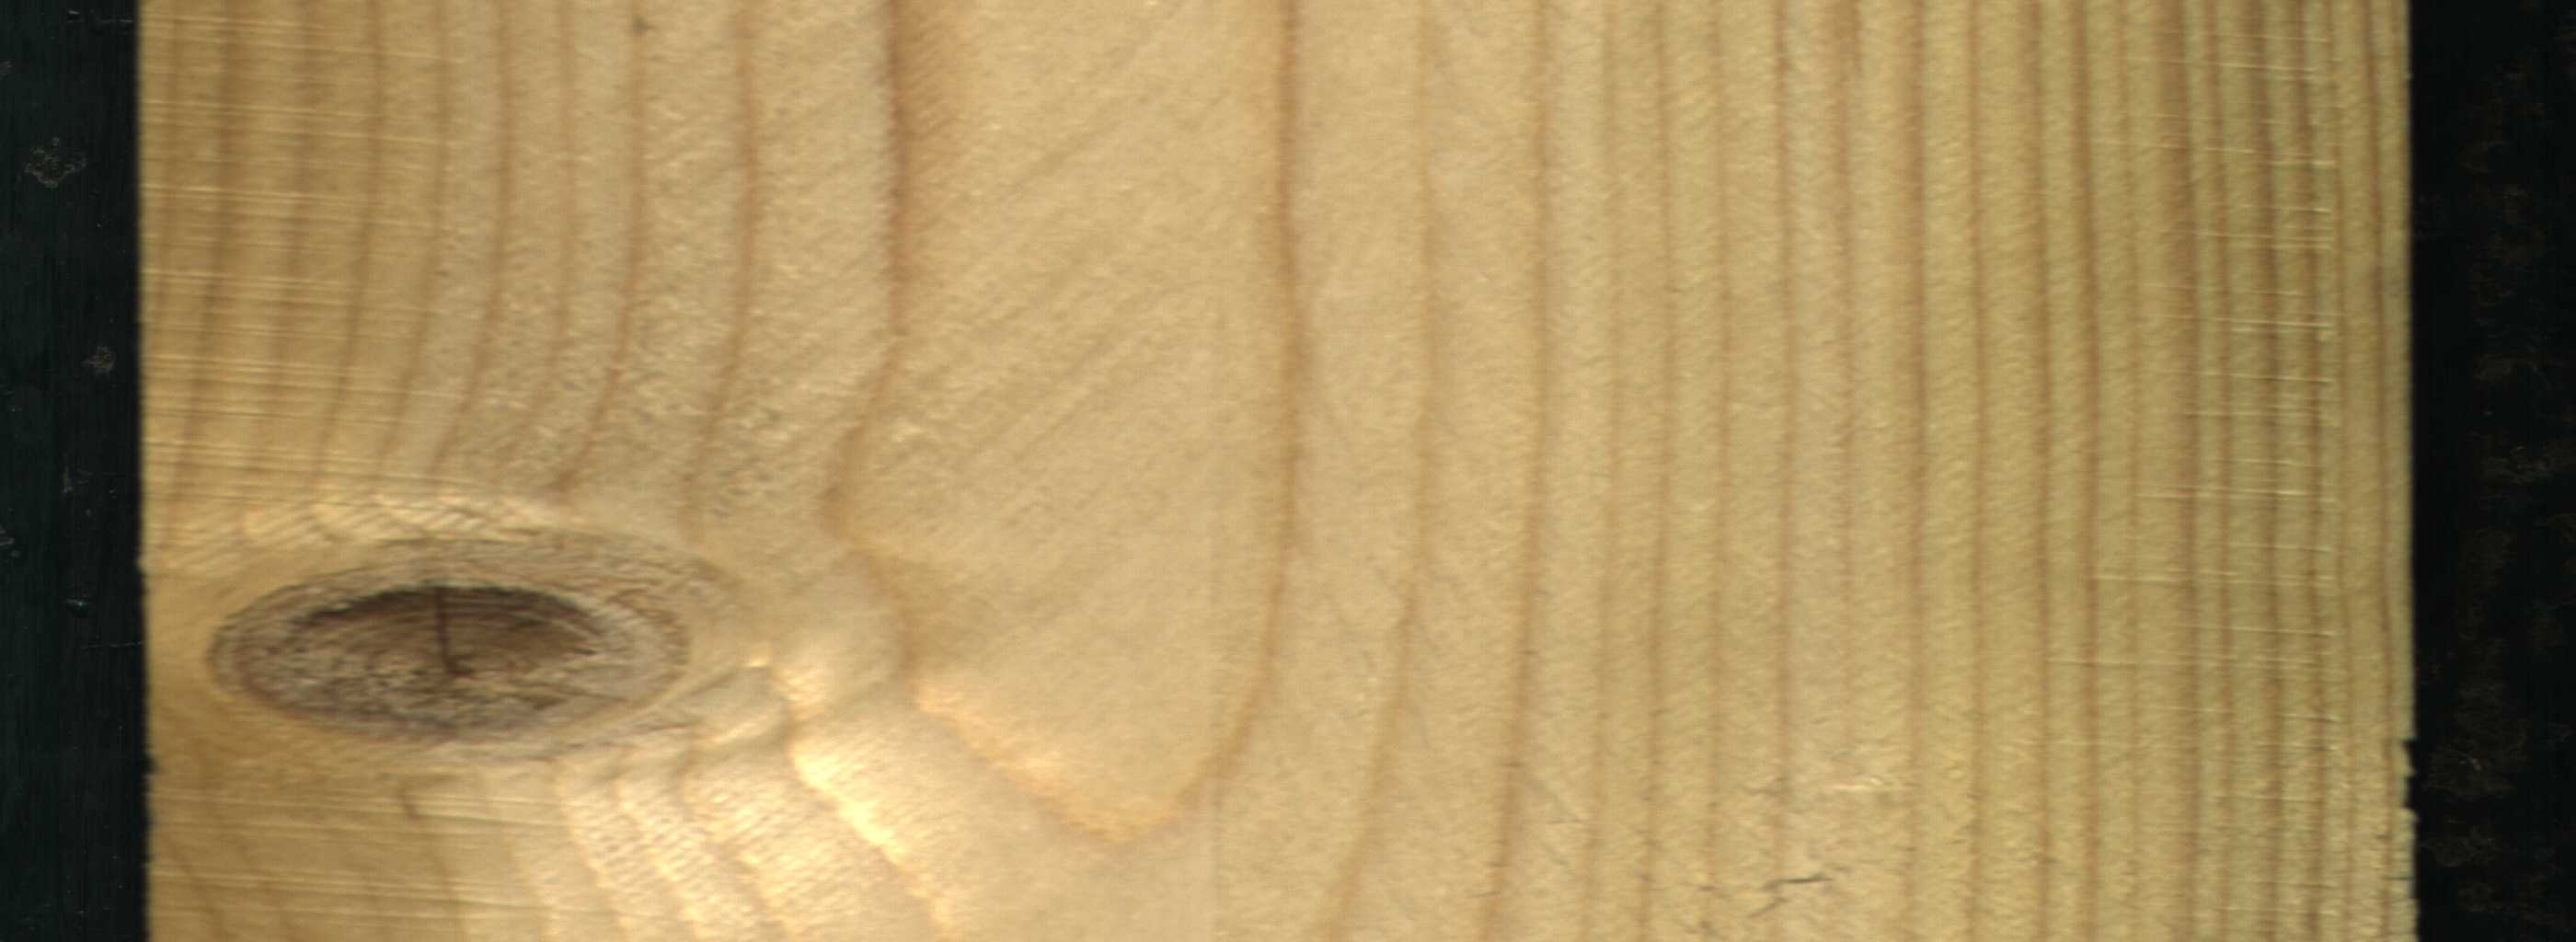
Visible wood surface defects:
knot_with_crack